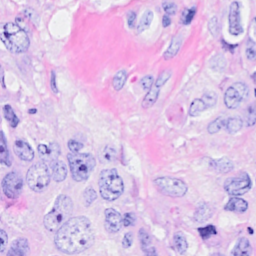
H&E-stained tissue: Breast